Question: In my application, I use PrimeFaces's and to organize the content. In one of the pages, I embed a YouTube video using component. Unfortunately, as you can see from the below picture, my sub-menus were hidden by the flash player.

To be more precise, I put inside the center layout unit. The top menu bar is on its own, I don't have top layout unit.
Since I have little experience in CSS, I'd be very grateful if you could show me how I can solve this problem.
Best regards,
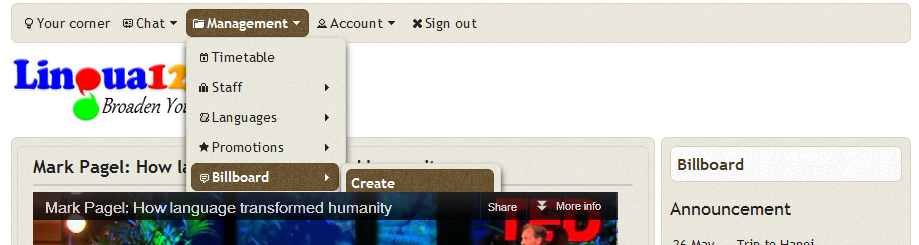
Answer: This is a <URL> caused by the Flash player and actually not directly related to JSF. You basically need to set 'wmode' parameter of the Flash player to 'opaque'. You can do that by embedding it as '<f:param>' in the '<p:media>'.
'''
<p:media ...>
<f:param name="wmode" value="opaque" />
</p:media>
'''
Another 'wmode' value which can also possibly solve this problem is 'transparent'.
'''
<p:media ...>
<f:param name="wmode" value="transparent" />
</p:media>
'''
Try the one and the other in as much as possible different browsers to see which fixes it the best in your particular case.